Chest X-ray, PA view. Patient: 37 years old, sex F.
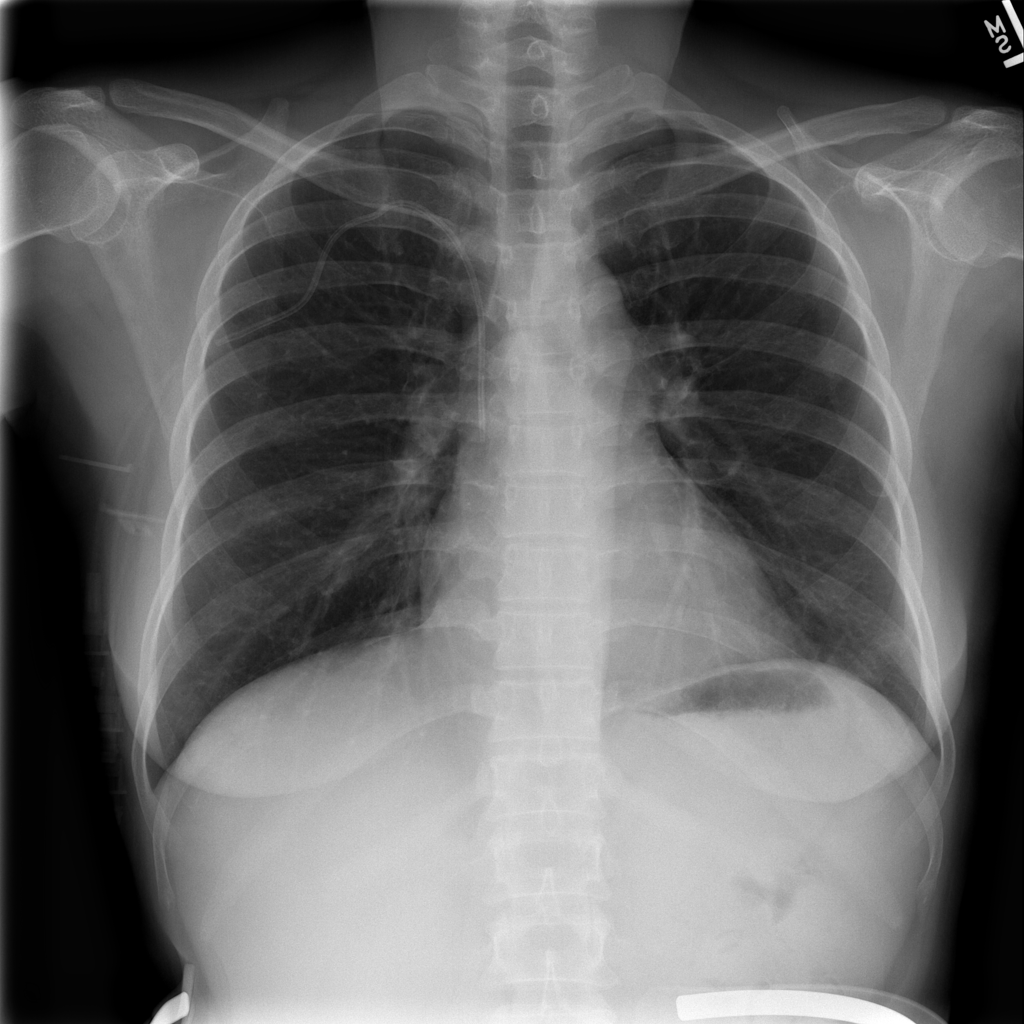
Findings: Effusion, Infiltration